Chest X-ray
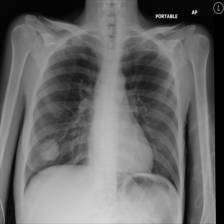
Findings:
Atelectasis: negative
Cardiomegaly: negative
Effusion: negative
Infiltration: negative
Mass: positive
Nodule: negative
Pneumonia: negative
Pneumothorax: negative
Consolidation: negative
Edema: negative
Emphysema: negative
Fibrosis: negative
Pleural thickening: negative
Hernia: negative